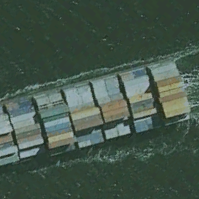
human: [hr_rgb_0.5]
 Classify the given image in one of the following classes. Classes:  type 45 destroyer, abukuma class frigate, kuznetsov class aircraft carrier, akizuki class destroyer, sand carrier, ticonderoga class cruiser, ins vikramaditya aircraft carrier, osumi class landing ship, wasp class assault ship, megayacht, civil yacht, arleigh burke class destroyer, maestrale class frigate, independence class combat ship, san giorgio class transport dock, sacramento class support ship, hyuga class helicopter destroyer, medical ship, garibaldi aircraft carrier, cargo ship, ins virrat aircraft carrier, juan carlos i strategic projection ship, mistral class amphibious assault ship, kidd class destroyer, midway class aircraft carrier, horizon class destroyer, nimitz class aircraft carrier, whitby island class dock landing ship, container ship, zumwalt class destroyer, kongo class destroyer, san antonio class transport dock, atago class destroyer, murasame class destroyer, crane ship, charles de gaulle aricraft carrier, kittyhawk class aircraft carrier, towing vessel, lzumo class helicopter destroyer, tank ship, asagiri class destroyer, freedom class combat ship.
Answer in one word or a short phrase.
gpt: Container ship